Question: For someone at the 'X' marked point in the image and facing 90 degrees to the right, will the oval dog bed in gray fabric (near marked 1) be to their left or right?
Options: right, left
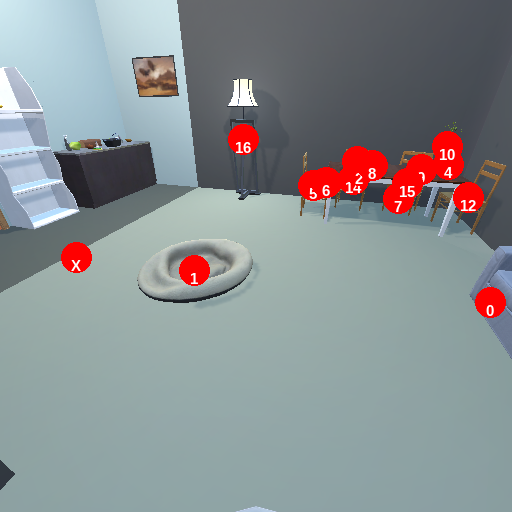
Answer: right